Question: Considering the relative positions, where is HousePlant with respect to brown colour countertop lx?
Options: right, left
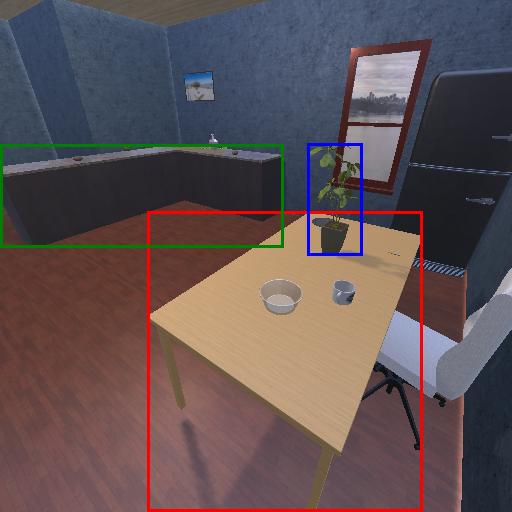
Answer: right